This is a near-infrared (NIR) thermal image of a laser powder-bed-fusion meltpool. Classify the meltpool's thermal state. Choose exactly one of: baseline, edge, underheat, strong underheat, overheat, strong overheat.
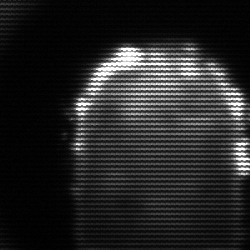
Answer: baseline